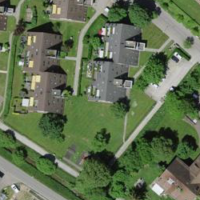
EUNIS habitat code: 55
Species observed at this site:
Accipiter nisus